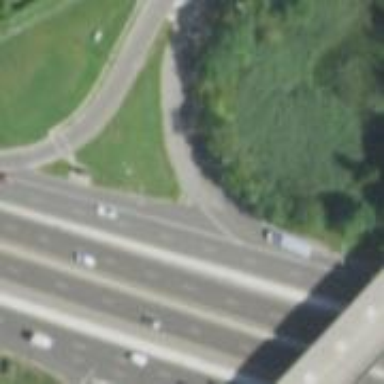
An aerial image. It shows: Trunk link highway with asphalt surface.